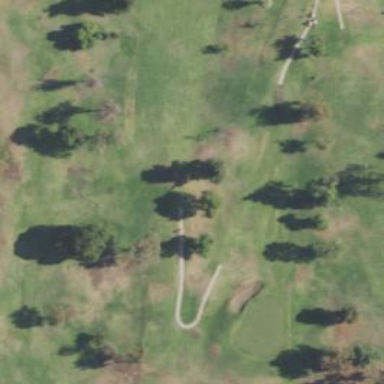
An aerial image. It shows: Rough area on grassy golf course.